Interaction volume radius: 5 \u00c5
Interaction volume height: 30 \u00c5
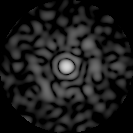
Disorder parameter: 0.7701